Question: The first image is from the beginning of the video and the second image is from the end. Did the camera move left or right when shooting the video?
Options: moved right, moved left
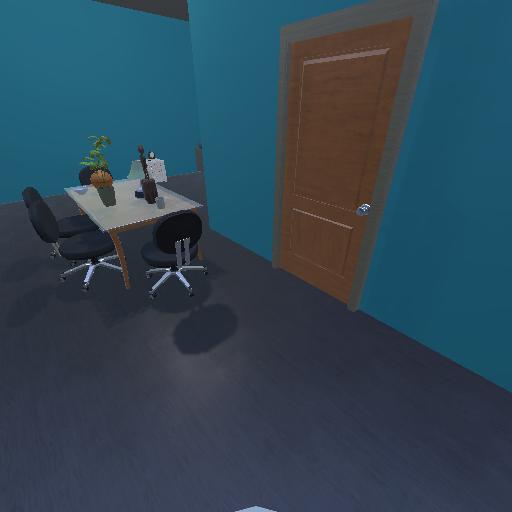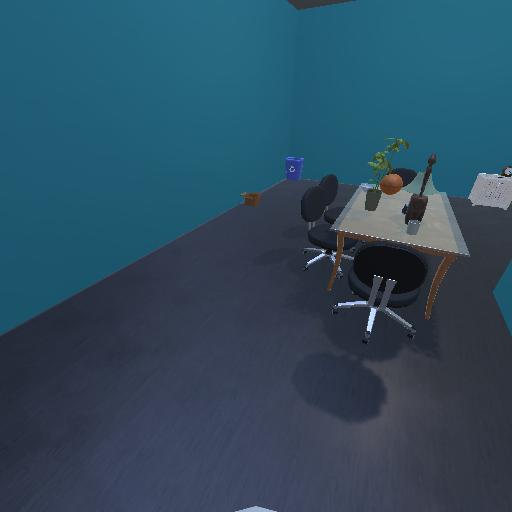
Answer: moved right